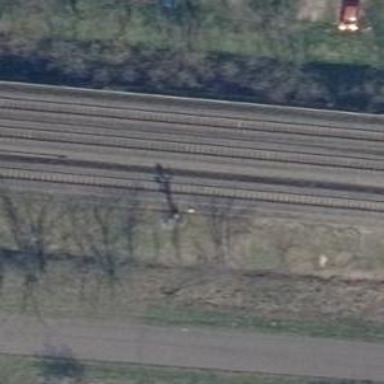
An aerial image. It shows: Railway signal.